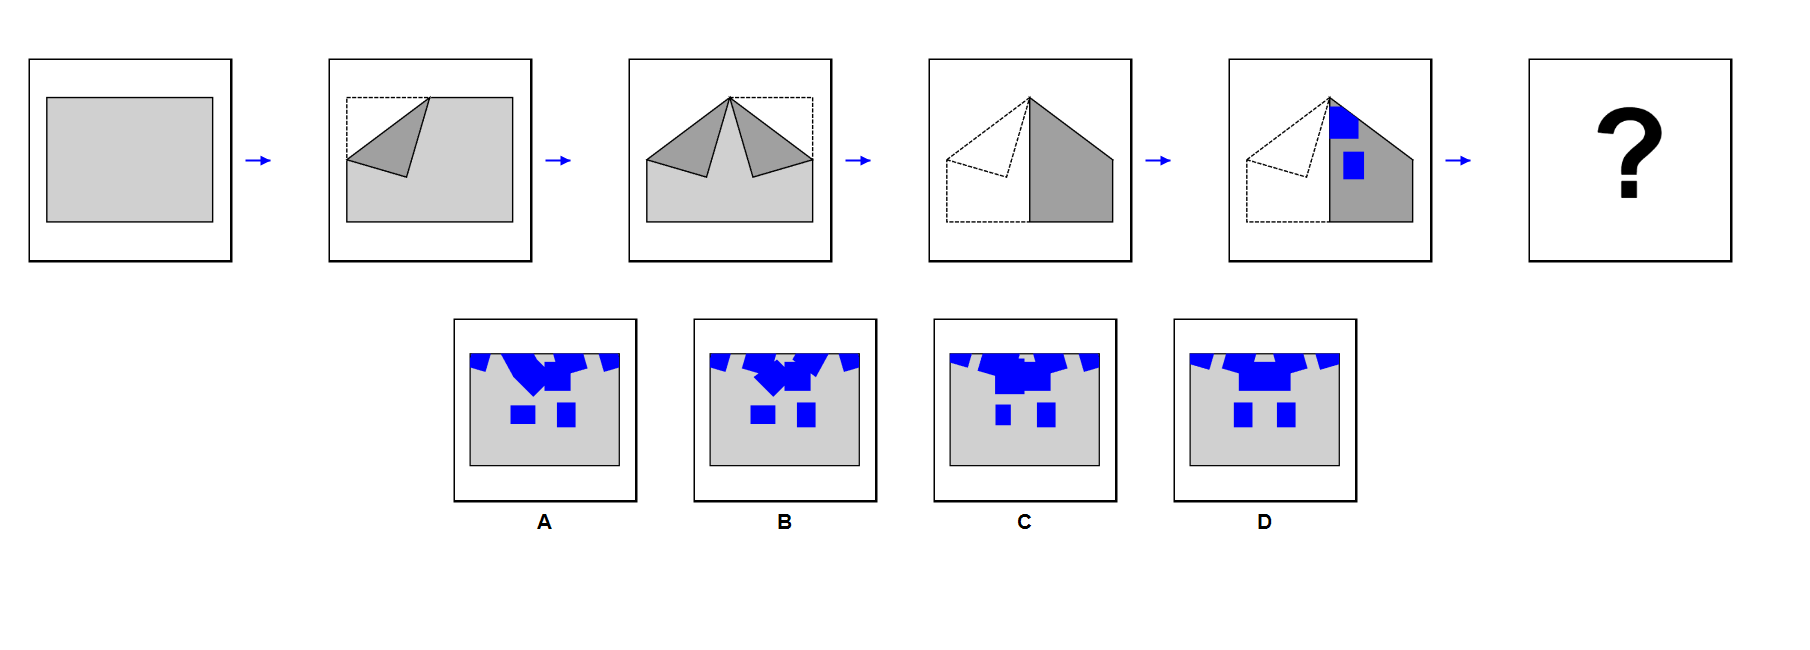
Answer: D